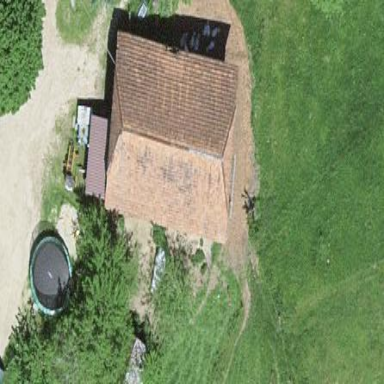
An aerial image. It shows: Rural barn.